Interaction volume radius: 5 \u00c5
Interaction volume height: 30 \u00c5
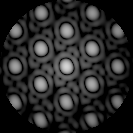
Disorder parameter: 0.01256